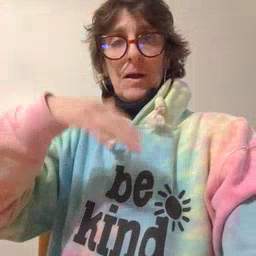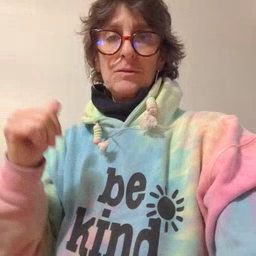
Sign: because